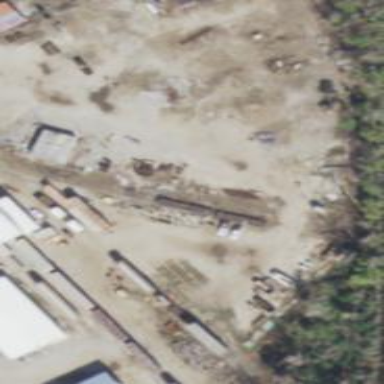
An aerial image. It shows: Railway yard.